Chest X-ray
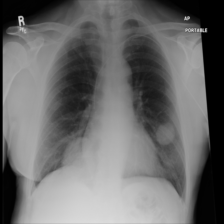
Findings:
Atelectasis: negative
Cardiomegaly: negative
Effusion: negative
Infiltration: negative
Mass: negative
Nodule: positive
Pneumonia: negative
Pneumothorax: negative
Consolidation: negative
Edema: negative
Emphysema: negative
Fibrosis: negative
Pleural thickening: negative
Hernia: negative